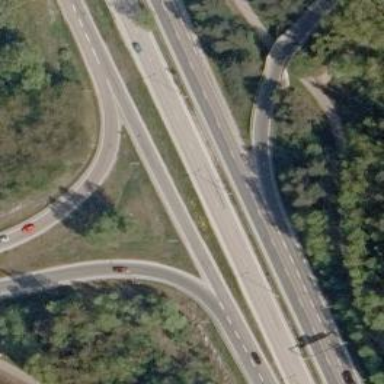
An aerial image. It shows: Asphalt road classified as trunk highway.